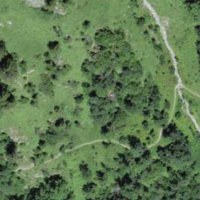
EUNIS habitat code: 23
Species observed at this site:
Ajuga reptans